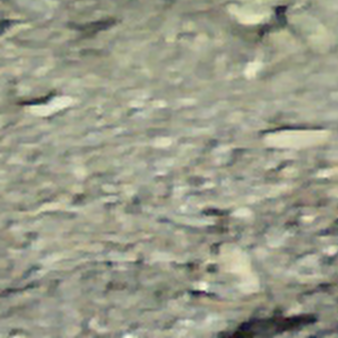
Label: other